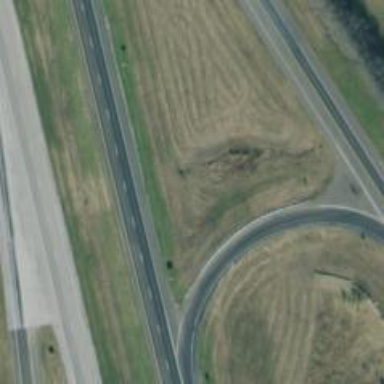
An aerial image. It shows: Trunk link highway.